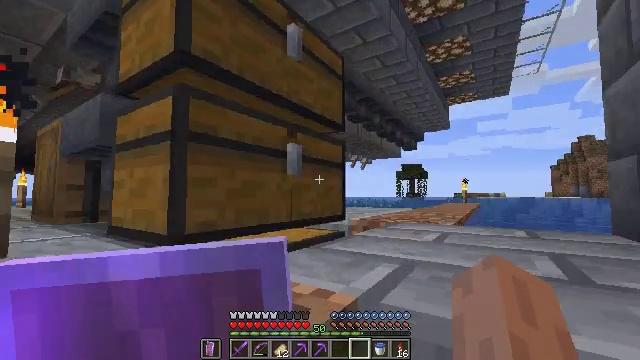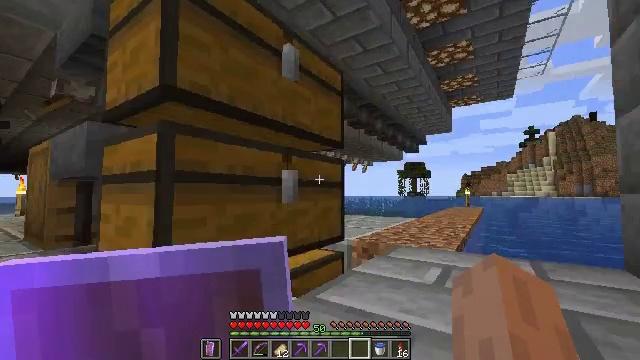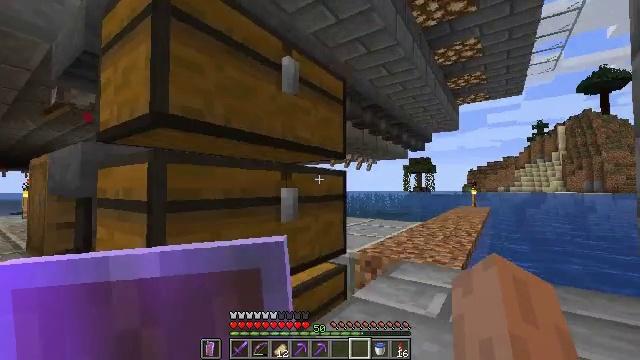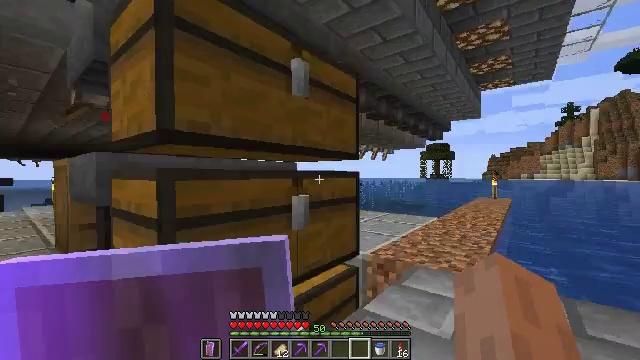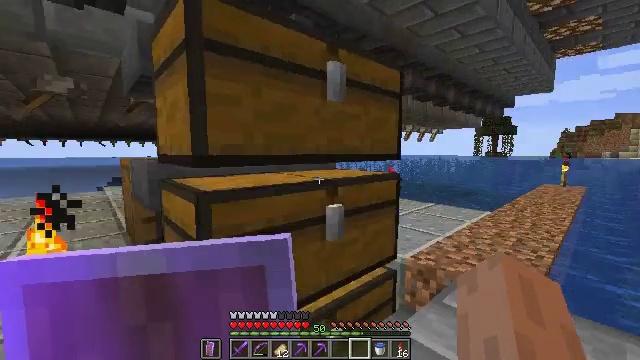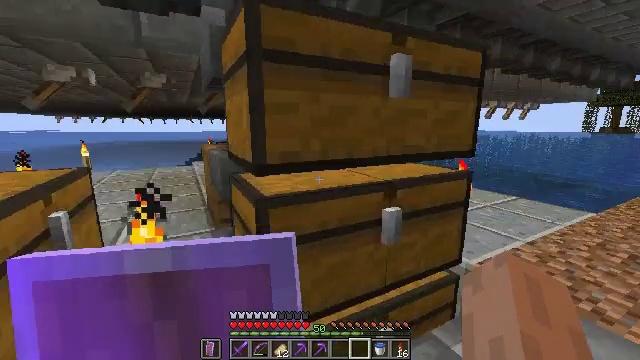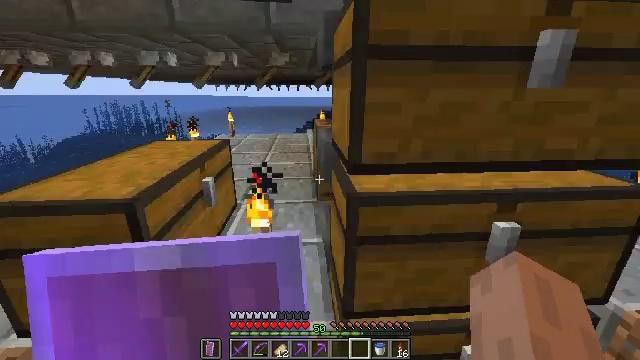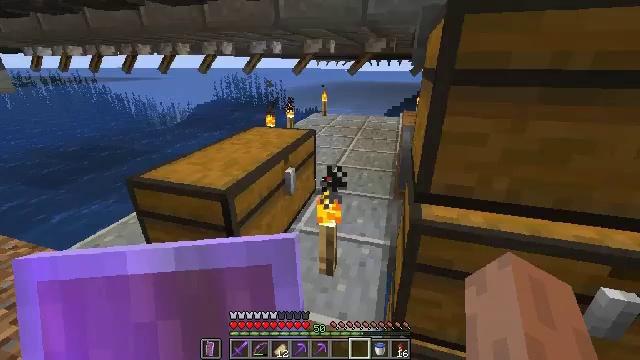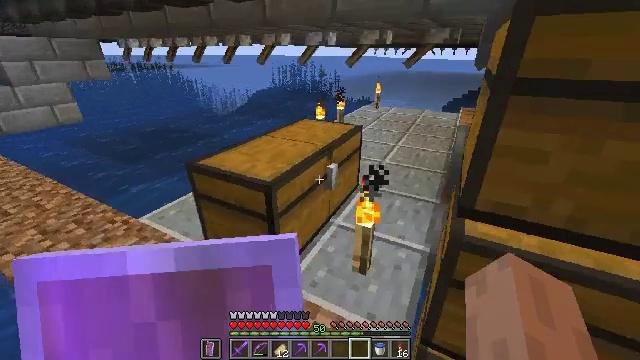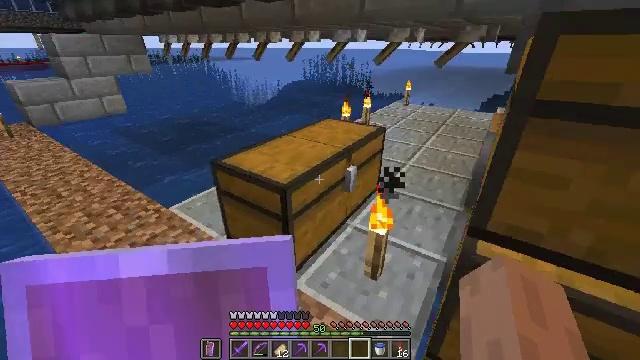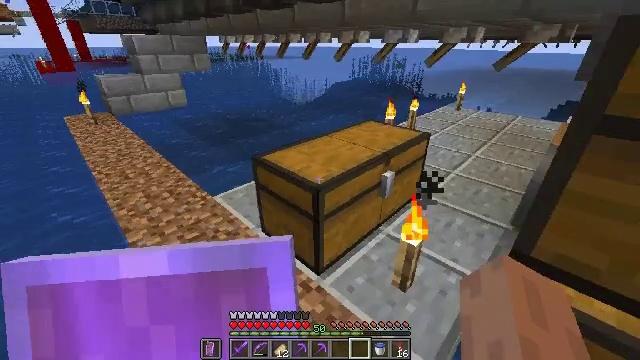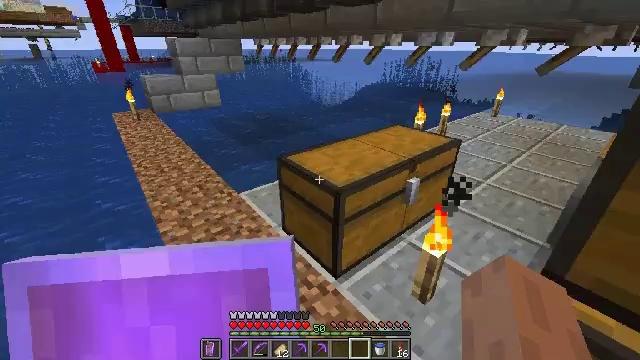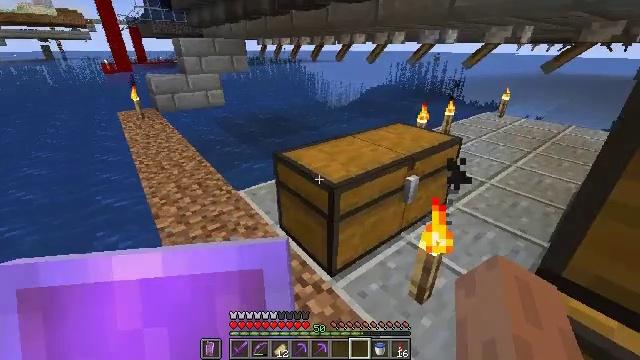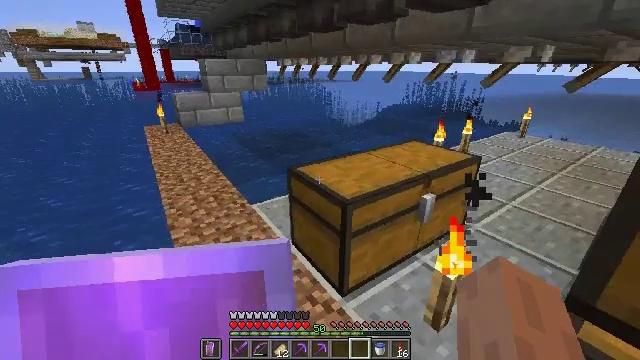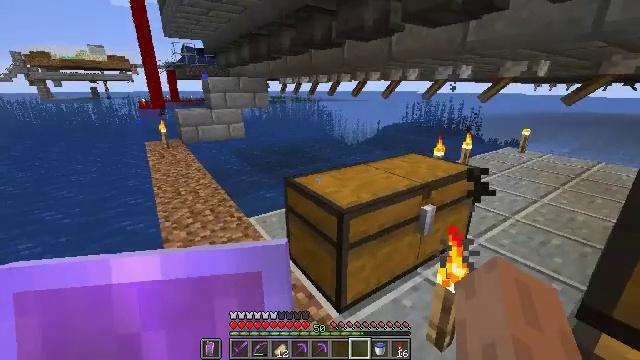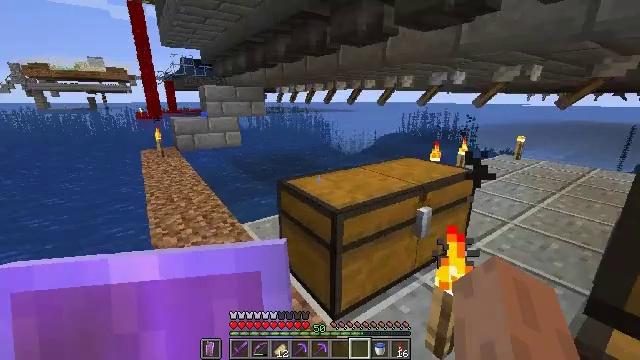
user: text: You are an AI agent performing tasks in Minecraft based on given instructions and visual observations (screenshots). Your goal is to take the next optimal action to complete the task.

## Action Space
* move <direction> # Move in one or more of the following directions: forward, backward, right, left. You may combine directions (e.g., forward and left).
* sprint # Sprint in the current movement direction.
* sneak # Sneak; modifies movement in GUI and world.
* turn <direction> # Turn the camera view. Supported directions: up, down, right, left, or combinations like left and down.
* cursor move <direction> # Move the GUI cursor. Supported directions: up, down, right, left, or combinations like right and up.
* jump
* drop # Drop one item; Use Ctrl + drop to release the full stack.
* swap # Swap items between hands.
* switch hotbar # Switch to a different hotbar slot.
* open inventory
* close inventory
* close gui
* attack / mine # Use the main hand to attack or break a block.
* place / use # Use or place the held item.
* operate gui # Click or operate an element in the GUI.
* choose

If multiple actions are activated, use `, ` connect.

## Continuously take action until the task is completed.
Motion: motion action
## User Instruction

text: Retrieve the shulker box into the inventory.
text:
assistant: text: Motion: move forward, jump
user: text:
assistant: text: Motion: move forward, turn left and down, jump
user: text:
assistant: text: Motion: move forward, turn left and down, jump
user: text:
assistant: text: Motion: move forward, turn left and down, jump
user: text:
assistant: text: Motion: move forward, turn left and down
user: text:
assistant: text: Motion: move forward, turn left and down
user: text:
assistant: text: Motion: move forward, turn left and down
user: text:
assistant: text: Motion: move forward, turn left and down
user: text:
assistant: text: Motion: move forward, turn left and down
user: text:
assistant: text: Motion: move forward, turn left
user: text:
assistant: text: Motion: turn left
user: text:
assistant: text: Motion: turn left
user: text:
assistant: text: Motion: turn left and up
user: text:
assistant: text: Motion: turn up
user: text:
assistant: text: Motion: turn up
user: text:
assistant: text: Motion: turn right and up
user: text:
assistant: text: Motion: turn right and up
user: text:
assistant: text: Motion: no_op
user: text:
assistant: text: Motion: no_op
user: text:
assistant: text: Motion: no_op
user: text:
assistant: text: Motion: no_op
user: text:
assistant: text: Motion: turn down
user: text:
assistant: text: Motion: no_op
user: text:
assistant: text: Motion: no_op
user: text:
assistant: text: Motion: no_op
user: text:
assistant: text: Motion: turn down
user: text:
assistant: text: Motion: turn right and down
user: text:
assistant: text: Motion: turn down
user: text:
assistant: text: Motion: turn down
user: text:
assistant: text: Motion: no_op